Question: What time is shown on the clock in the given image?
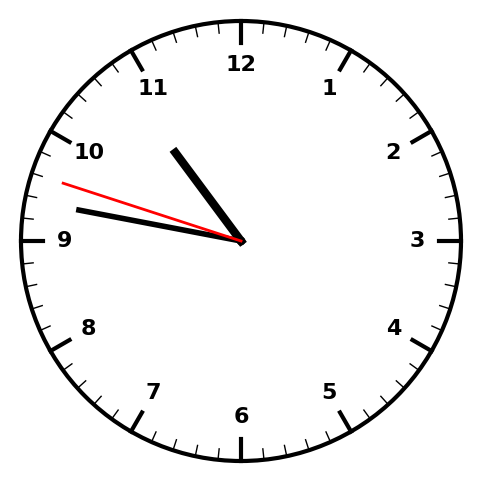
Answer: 10:46:48